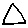
Label: triangle